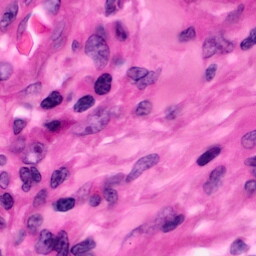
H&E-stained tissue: Pancreatic